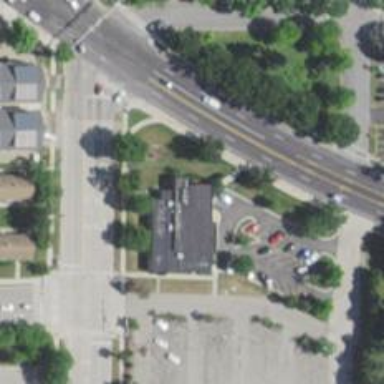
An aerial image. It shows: Healthcare clinic.